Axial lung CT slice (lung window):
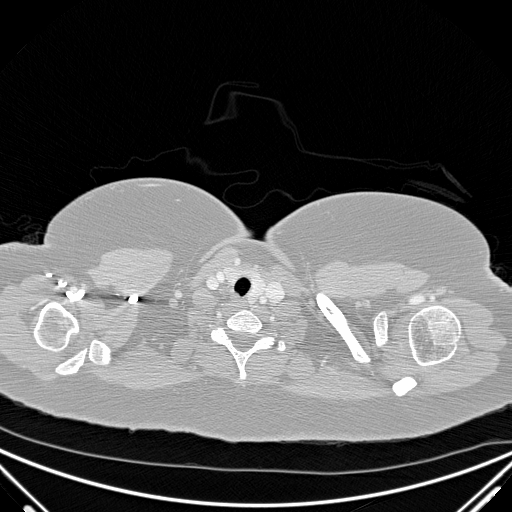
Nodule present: no